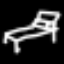
Label: bed